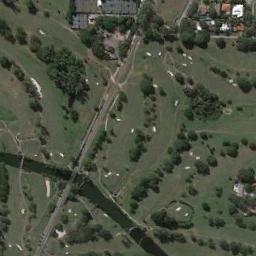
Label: golf_course